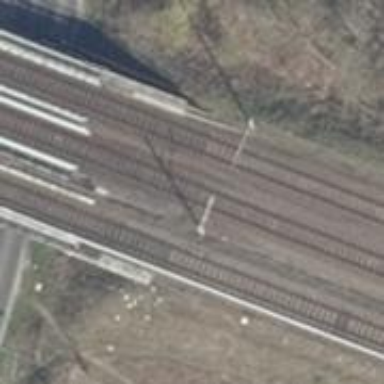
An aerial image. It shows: Railway bridge with electrified contact lines.